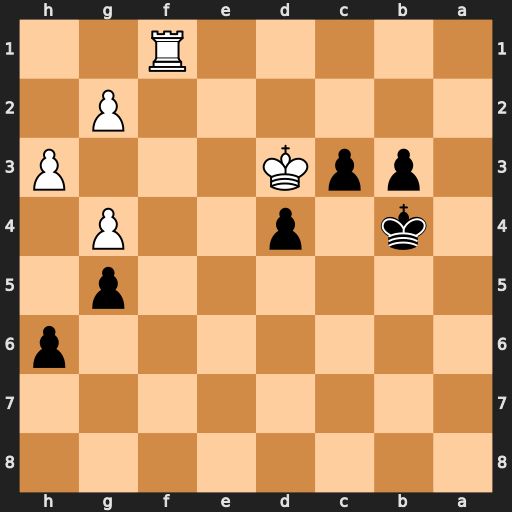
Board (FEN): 8/8/7p/6p1/1k1p2P1/1ppK3P/6P1/5R2
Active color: b
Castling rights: -
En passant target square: -
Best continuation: b2 Kc2 d3+ Kxd3 Kb3